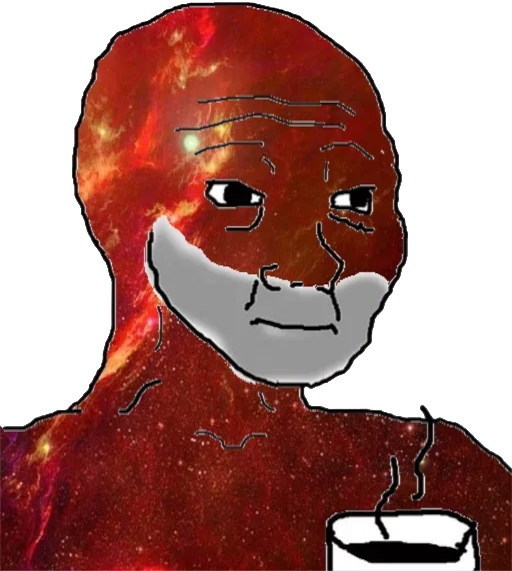
Label: 5_Doomer